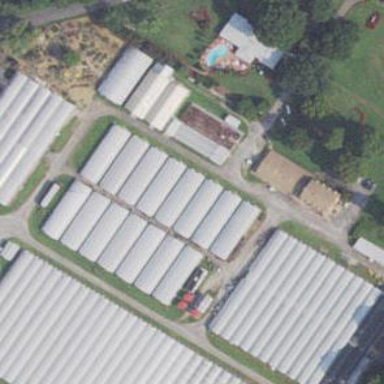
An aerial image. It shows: Greenhouse.